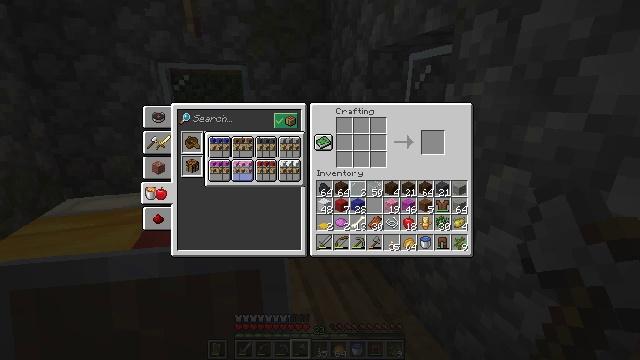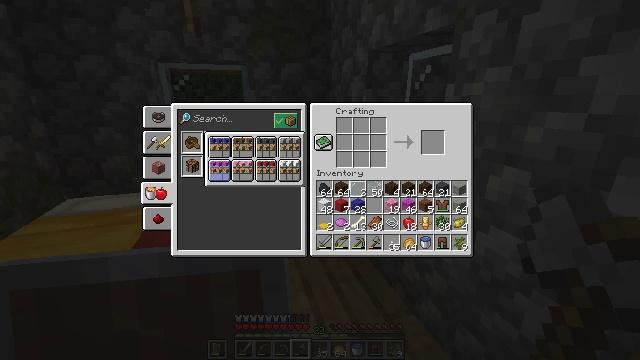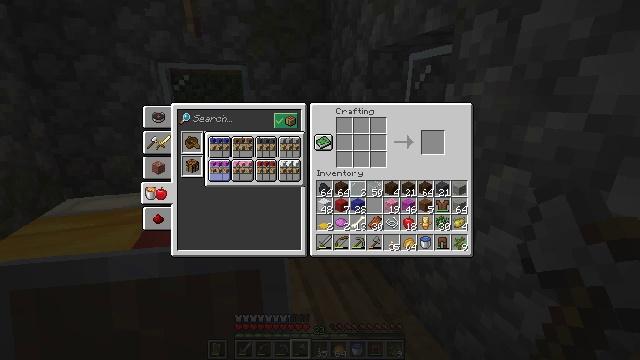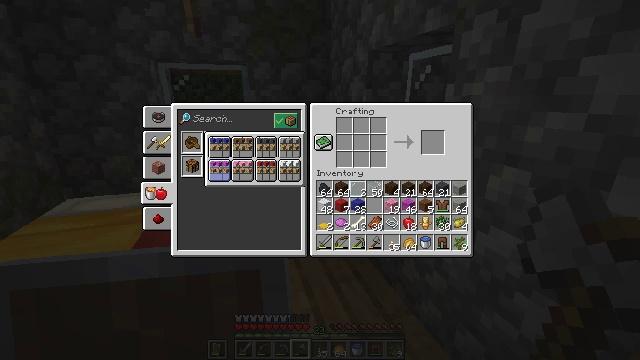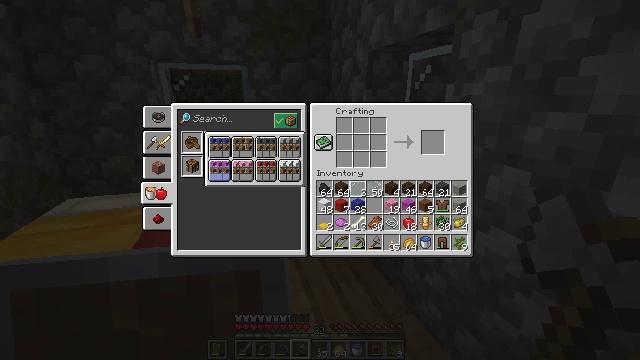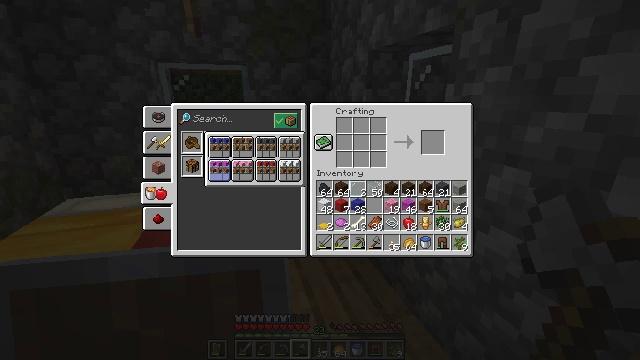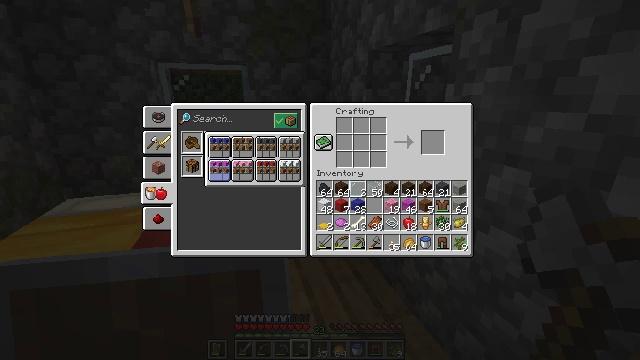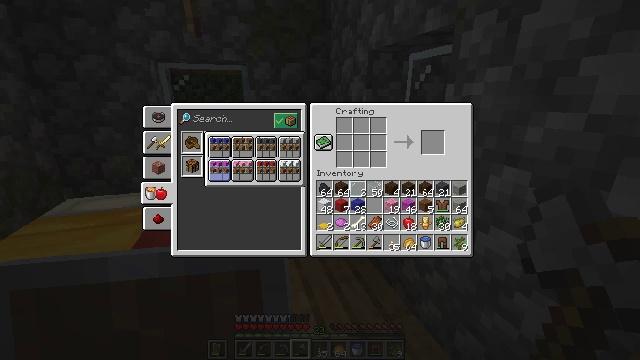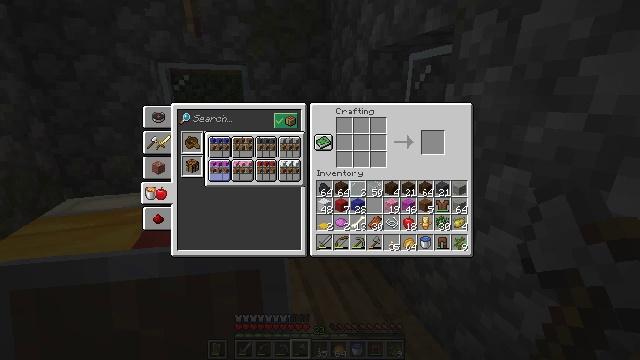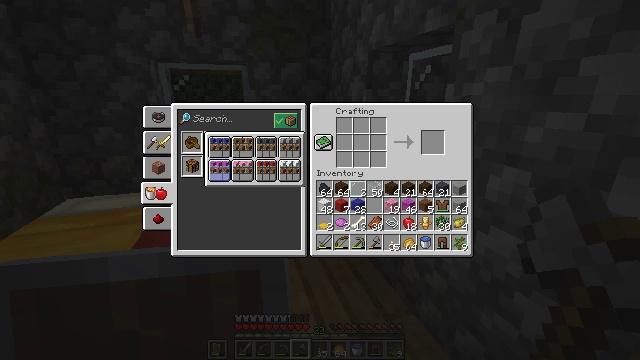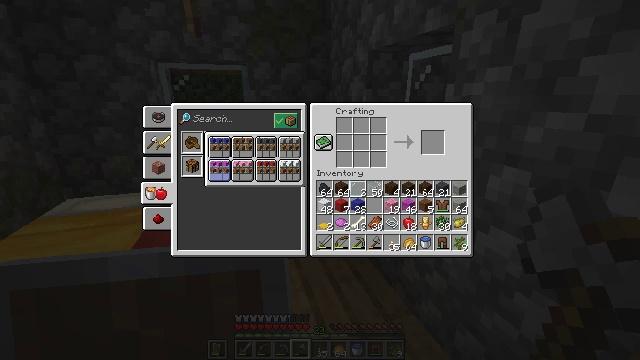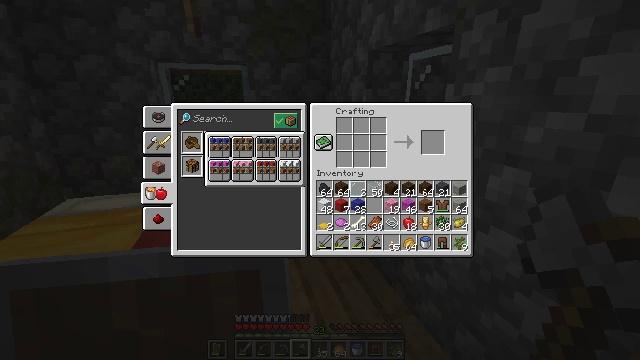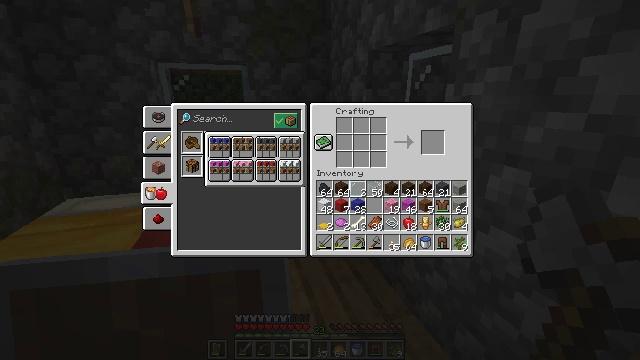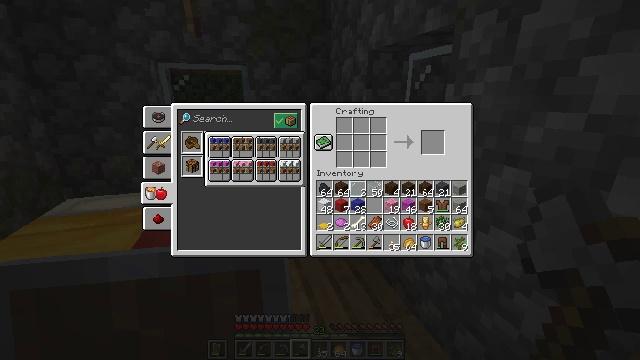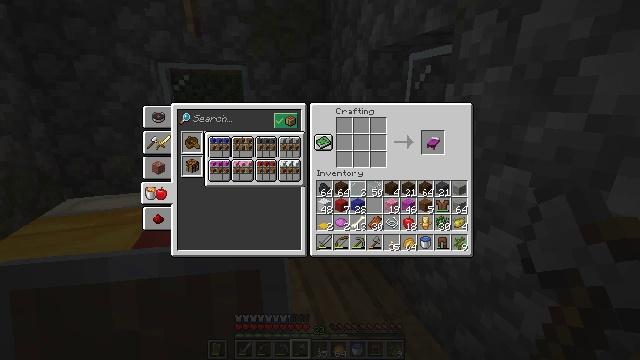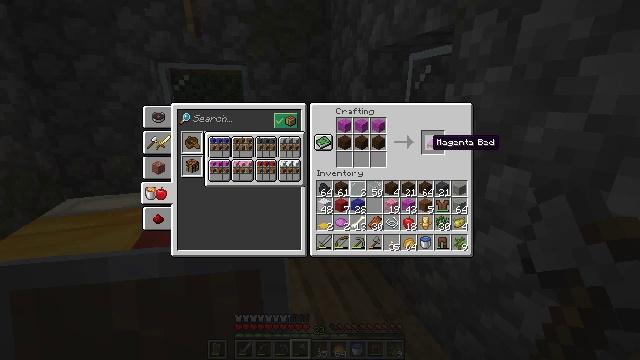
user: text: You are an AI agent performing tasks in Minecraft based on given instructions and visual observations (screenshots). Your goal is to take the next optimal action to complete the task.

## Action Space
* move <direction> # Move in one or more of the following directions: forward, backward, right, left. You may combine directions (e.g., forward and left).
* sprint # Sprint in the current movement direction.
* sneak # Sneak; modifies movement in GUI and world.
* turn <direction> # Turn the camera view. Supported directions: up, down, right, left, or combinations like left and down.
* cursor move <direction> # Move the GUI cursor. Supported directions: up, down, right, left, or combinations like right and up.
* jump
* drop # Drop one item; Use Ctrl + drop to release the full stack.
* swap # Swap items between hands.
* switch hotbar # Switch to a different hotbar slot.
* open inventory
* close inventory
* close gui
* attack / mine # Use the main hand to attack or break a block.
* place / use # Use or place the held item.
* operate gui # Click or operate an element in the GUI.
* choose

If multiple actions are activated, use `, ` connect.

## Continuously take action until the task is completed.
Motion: motion action
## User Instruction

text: Craft a magenta bed using wool and planks.
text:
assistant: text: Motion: turn left
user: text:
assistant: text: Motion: no_op
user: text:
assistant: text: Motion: no_op
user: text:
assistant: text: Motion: no_op
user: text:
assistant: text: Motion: no_op
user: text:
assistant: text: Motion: no_op
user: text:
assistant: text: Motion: no_op
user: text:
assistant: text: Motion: no_op
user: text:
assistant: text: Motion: attack / mine
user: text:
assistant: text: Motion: attack / mine
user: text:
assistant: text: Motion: turn right and up
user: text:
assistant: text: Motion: turn right and up
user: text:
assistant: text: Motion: no_op
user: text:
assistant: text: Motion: turn right
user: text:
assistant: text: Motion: turn right
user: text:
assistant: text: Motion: no_op
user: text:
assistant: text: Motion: no_op
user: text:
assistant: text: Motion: no_op
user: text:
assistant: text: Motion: no_op
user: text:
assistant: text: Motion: attack / mine
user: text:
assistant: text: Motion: attack / mine
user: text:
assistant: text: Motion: turn left and down
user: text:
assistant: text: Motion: turn down
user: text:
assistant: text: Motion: turn left and down
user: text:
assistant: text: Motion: turn left and down
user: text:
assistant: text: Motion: no_op
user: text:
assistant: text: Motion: no_op
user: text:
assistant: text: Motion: turn right and up
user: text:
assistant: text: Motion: turn right and up
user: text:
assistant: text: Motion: no_op